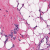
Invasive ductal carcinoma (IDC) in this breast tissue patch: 0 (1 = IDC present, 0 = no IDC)